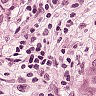
Metastatic tissue present: yes